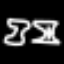
Label: hourglass